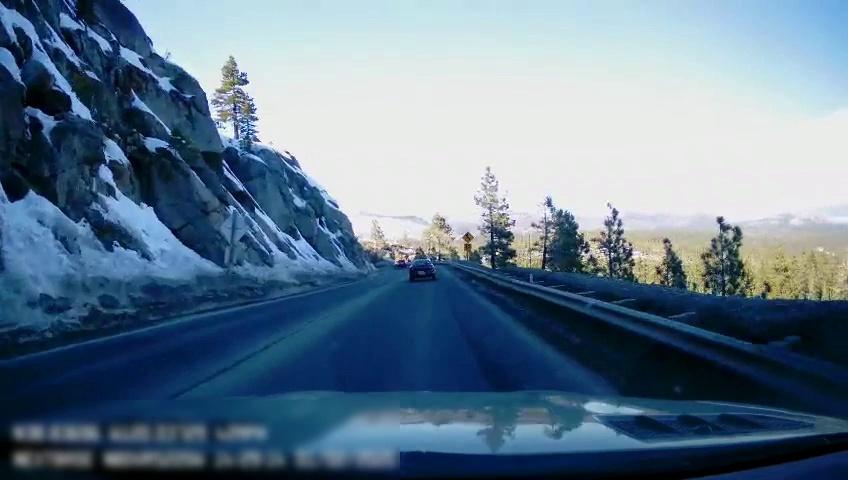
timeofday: Day
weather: Sunny
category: Drivable Space
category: Vehicles | Car
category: Lanes | Opposite Lane
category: Lanes | Current Lane
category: Lanes | Opposite Lane
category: Lanes | Current Lane
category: Traffic | Signs